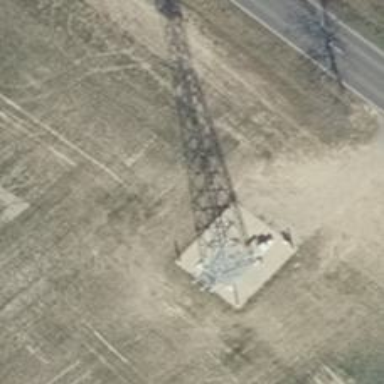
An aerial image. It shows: Man-made mast used for communication purposes.